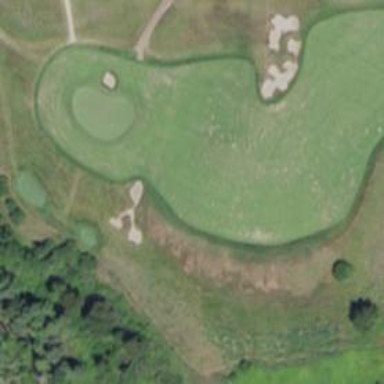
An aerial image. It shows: Golf fairway surrounded by grass.